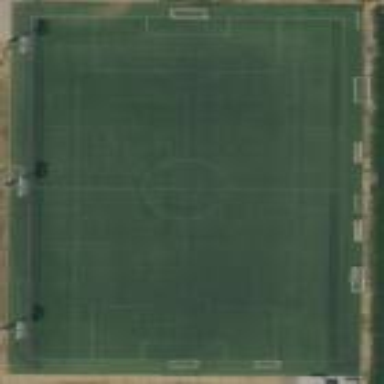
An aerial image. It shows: Soccer pitch designated for leisure and sports activities.